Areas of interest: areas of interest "Park Square"
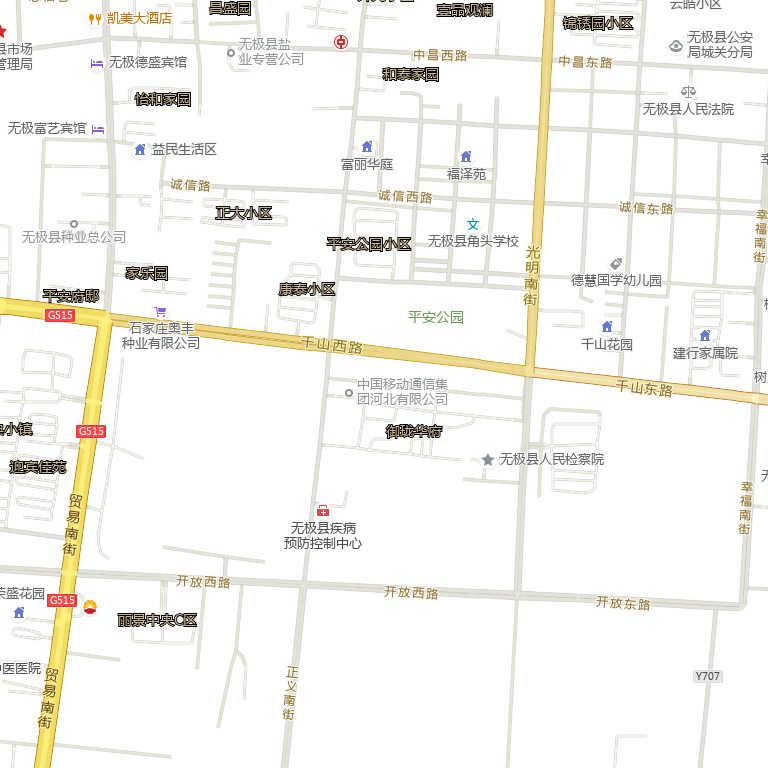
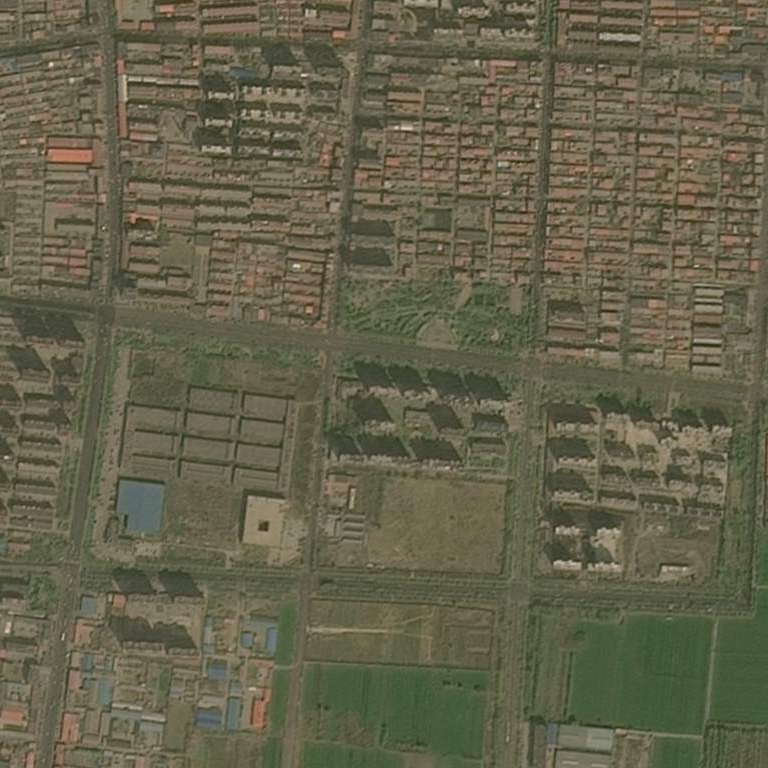